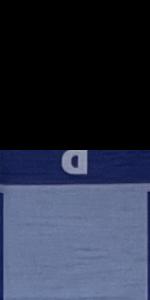
Label: Empty